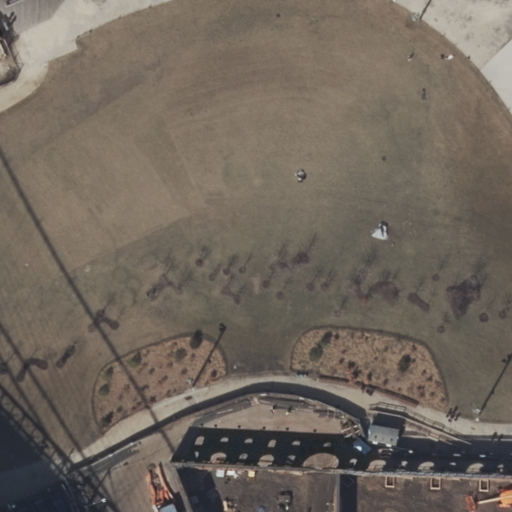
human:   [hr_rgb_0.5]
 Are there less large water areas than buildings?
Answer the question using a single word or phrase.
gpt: yes

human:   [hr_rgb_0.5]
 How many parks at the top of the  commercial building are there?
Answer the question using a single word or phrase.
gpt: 1

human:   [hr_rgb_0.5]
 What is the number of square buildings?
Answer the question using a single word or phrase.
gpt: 0

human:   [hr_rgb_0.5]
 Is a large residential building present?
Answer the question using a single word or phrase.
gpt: no

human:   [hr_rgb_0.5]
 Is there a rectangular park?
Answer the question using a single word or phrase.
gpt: yes

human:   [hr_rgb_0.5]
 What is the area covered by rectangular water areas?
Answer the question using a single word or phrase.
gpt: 1m2

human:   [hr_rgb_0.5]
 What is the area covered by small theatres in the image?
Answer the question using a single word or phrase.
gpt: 0m2

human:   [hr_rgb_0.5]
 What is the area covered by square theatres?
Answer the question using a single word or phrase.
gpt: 0m2

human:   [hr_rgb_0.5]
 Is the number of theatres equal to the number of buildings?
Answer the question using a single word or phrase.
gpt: yes

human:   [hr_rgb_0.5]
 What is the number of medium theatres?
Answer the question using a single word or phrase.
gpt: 1

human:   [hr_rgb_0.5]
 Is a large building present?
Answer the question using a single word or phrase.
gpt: no

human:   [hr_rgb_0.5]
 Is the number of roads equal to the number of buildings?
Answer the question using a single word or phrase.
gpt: no

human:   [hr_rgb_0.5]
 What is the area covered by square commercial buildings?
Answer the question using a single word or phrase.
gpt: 0m2

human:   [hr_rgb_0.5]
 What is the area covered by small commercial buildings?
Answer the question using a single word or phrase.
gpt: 0m2

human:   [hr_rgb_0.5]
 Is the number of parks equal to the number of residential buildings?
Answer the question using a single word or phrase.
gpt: no

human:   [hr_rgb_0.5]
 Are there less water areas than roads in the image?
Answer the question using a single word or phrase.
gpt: yes

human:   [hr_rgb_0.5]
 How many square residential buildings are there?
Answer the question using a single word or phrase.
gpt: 0

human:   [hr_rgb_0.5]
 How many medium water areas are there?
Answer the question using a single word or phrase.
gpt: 0

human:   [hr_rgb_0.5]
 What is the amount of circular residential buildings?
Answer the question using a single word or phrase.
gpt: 0

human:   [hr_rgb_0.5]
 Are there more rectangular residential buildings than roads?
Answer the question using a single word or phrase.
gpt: no

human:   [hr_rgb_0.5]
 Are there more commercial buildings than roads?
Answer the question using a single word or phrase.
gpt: no

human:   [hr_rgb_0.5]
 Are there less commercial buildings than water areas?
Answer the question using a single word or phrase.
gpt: no

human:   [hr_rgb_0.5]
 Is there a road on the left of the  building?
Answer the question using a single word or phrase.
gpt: yes

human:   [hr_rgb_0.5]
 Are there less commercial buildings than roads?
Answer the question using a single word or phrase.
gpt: yes

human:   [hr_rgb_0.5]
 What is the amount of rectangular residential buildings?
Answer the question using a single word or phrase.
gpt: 0

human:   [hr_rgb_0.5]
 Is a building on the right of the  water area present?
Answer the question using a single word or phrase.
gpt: yes

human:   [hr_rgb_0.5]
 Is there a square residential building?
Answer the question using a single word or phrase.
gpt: no

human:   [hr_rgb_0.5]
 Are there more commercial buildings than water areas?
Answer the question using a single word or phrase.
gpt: no

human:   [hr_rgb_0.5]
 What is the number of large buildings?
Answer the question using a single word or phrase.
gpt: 0

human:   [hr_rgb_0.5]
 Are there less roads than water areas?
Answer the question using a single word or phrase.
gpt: no

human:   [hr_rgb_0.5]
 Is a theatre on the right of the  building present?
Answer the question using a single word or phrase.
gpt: no

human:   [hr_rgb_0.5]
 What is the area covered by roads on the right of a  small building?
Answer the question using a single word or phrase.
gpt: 0m2

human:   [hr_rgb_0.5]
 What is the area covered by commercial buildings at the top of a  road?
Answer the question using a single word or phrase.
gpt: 0m2

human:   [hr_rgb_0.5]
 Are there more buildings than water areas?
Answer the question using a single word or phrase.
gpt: no

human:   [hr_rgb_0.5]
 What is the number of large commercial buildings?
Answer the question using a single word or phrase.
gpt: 0

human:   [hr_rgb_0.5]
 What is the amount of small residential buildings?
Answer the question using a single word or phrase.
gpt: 0